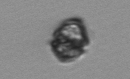
Label: Kryptoperidinium_triquetrum